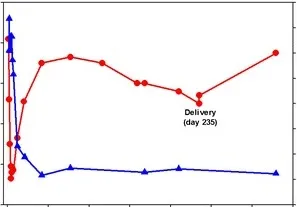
Time course of hemoglobin and lactic acid dehydrogenase (LDH) values.
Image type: chart (chart)